Question: In Twitter ,if User has Logged In in the Twitter Account in Settings Screen It will allow to post.Or Else it will display a Alert as with 2 Options and . If 'Cancel' is Tapped it will close alert and reject post to twitter. And if 'Settings' is Tapped it is not redirecting to Settings Screen.
Also i used
'''
[[UIApplication sharedApplication] openURL:[NSURL URLWithString:@"prefs:root=TWITTER"]];
'''
But No Luck. As far as i checked all are saying as from iOS 5.1 it wont work.But i see some apps still redirecting to settings screen in iOS7. Is it possible to redirect in iOS7.
Thanks in Advance.

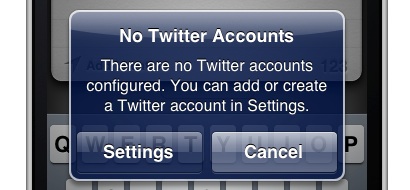
Answer: You can use below code in your login button's action:
'''
if ([TWTweetComposeViewController canSendTweet])
{
//yes user is logged in
accountStore = [[ACAccountStore alloc] init];
ACAccountType *accountType = [accountStore accountTypeWithAccountTypeIdentifier:ACAccountTypeIdentifierTwitter];
// Request access from the user to use their Twitter accounts.
[accountStore requestAccessToAccountsWithType:accountType withCompletionHandler:^(BOOL granted, NSError *error)
{
// Did user allow us access?
if (granted == YES)
{
// Populate array with all available Twitter accounts
NSArray *arrayOfAccounts = [accountStore accountsWithAccountType:accountType];
ACAccount *acct = [arrayOfAccounts objectAtIndex:0];
// Set the cell text to the username of the twitter account
NSString *userID = [[acct valueForKey:@"properties"] valueForKey:@"user_id"];
TwitterIdStr = [[NSString alloc] initWithString:userID];
FbIdStr = [[NSString alloc] init];
NSLog(@"%@",userID);
NSString *networkCheck = [[NSUserDefaults standardUserDefaults] valueForKey:@"isNetWorkAvailable"];
if ([networkCheck isEqualToString:@"NotConnected"])
{
// not connected
dispatch_async(dispatch_get_main_queue(), ^{
// Display/dismiss your alert
UIAlertView *alert = [[UIAlertView alloc] initWithTitle:@"No network connection" message:@"You must be connected to the internet to proceed." delegate:nil cancelButtonTitle:@"OK"otherButtonTitles:nil];
[alert show];
});
} else
{
fNameStr = [[NSString alloc] init];
lNameStr = [[NSString alloc] init];
emailStr = [[NSString alloc] init];
[self startProgressViewAgain];
}
}
}];
}
else
{
//show tweeet login prompt to user to login
TWTweetComposeViewController *viewController = [[TWTweetComposeViewController alloc] init];
//hide the tweet screen
viewController.view.hidden = YES;
//fire tweetComposeView to show "No Twitter Accounts" alert view on iOS5.1
viewController.completionHandler = ^(TWTweetComposeViewControllerResult result) {
if (result == TWTweetComposeViewControllerResultCancelled) {
[self dismissModalViewControllerAnimated:NO];
}
};
[self presentModalViewController:viewController animated:NO];
//hide the keyboard
[viewController.view endEditing:YES];
}
'''